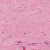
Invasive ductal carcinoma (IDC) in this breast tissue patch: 0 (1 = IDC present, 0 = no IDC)